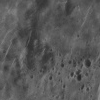
Atmospheric dust classification: not_dusty